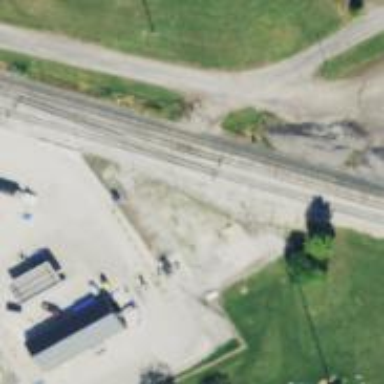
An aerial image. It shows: Rail spur service.